Question: There's a load of question about setting background colours for select lists,
eg. <URL>
However, my question is such:
Is it possible to set colour ONLY the input field, and no colours for the actual dropdown?

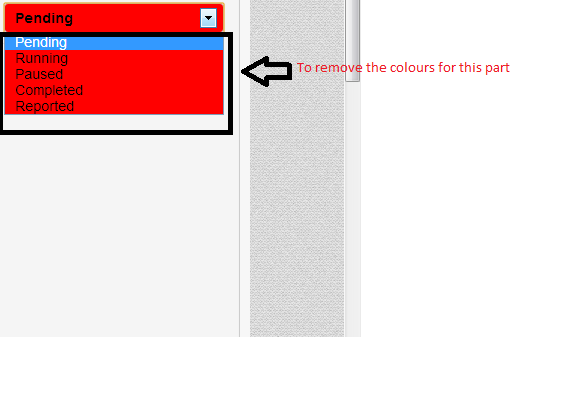
Answer: Is this the result you are looking for? <URL>
'''
<select>
<option>iygsdfiygsdfkasdf</option>
<option>tbhvrthvrcegrtgc</option>
<option>wevgergwvergvergver</option>
</select>
'''
'''
select{
background: red;
}
select option{
background: white;
}
'''
Hope it helps